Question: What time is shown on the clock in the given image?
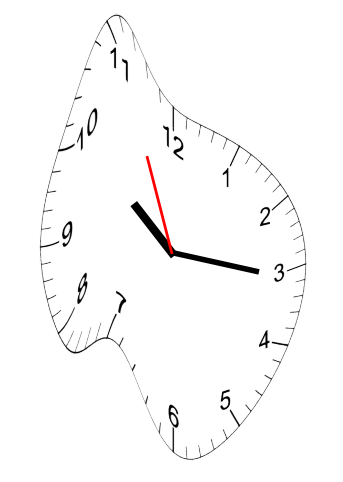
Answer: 10:15:56